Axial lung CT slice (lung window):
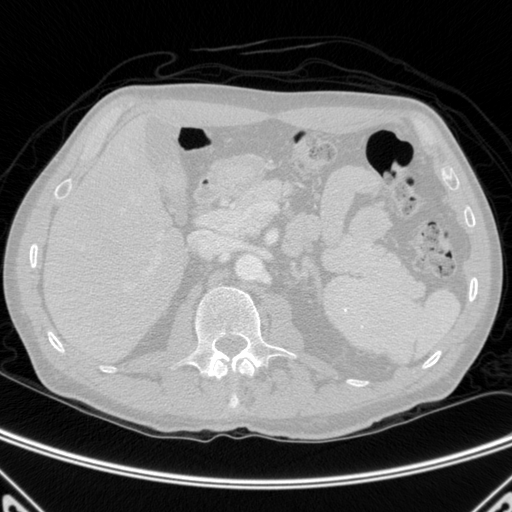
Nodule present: no